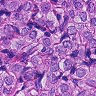
Metastatic tissue present: yes